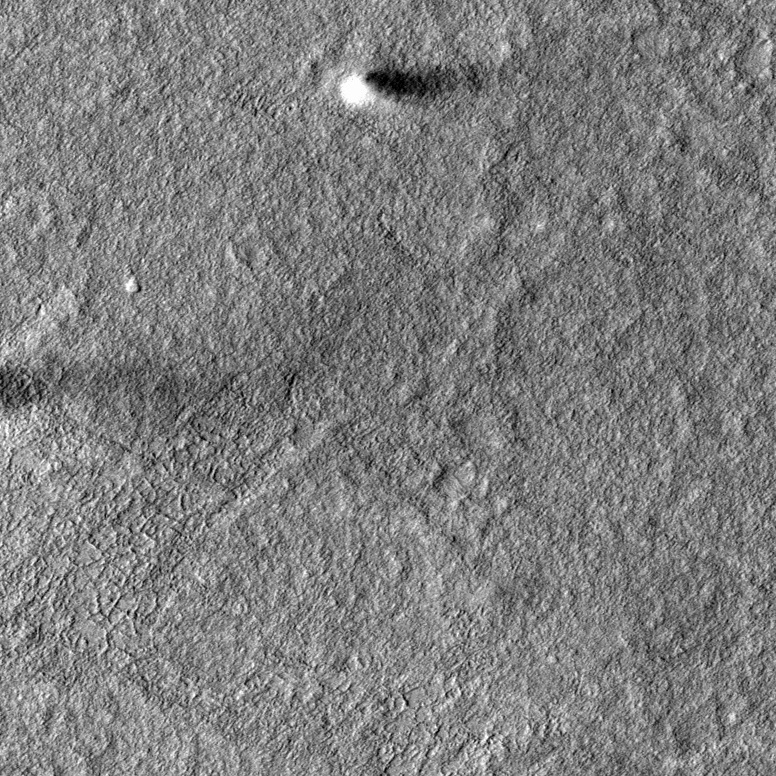
Label: dustdevil